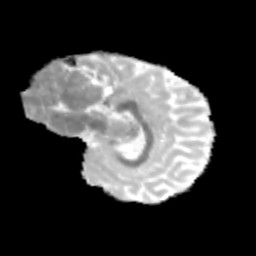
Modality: MD
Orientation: sagittal
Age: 14
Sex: female
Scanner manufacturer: siemens
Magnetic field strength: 3 T
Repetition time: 3.8 s
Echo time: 0.07 s